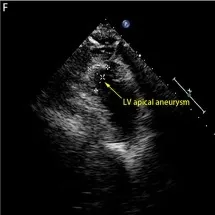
(F) Echocardiogram performed at the 2-month follow-up revealing left ventricular (LV) apical aneurysm.
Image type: radiology (ultrasound)